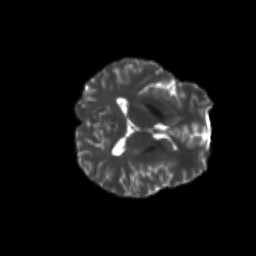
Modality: T2w
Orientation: axial
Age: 22
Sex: female
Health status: healthy
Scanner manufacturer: philips
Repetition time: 7.393 s
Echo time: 0.08599 s